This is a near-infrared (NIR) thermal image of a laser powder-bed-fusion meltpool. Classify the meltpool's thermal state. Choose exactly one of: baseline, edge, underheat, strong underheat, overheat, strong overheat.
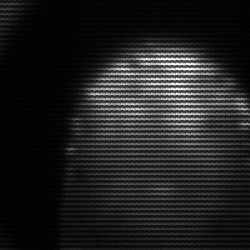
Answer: edge